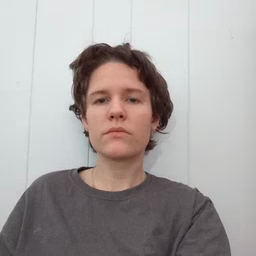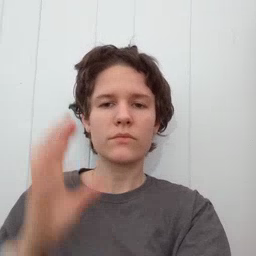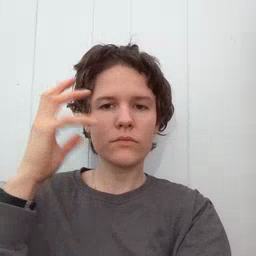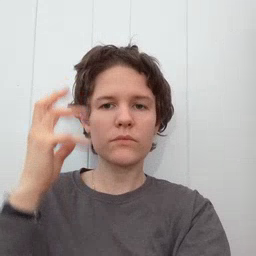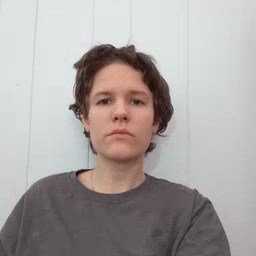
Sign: radio